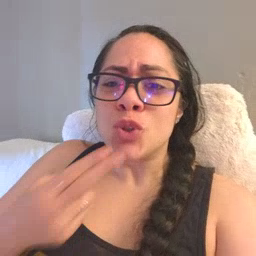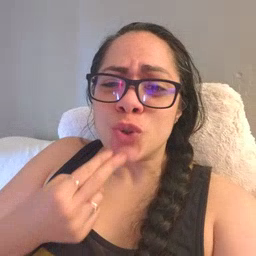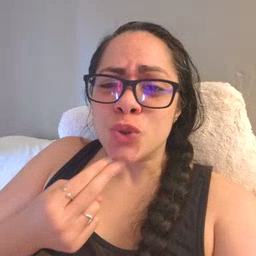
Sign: cute